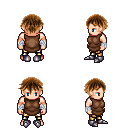
a pixel art fantasy rpg character, male body template, human, light skin, brown tunic, gold greaves, brown short bangs hairstyle, white cloth bandages, metal boots, four views (front, back, left, right), 2x2 character sprite sheet, small pixel art, hard edges, no anti-aliasing